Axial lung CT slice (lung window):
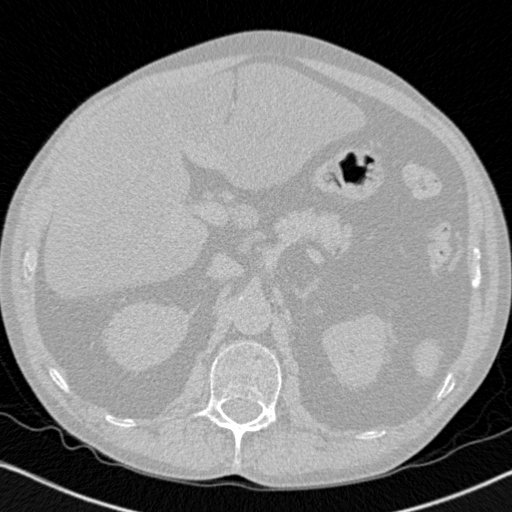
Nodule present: no